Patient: sex M, age 36
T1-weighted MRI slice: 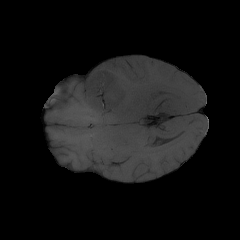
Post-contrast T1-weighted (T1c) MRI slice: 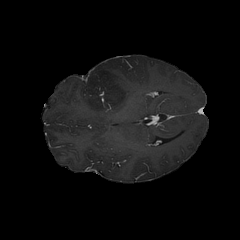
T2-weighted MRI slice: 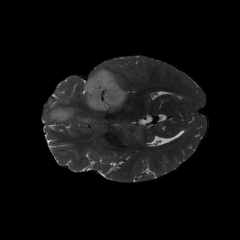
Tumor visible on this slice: yes
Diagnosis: Glioblastoma, IDH-wildtype
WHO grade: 4